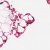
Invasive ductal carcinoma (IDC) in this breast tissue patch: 0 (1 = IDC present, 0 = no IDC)